Question: I am developing a scribble type app in java swing. It is in a rudimentary stage and is shown here.

I have implemented the undo feature which undoes the last drawn stroke upto. The undo feature can be done upto a maximum defined undo levels.
The undo feature works by copying the contents of the drawing canvas after each stroke in an 'Image array'.
This array acts like a 'First-In-Last-Out' Stack. When undo is clicked the stack is 'poped'
and the obtained image is drawn on screen.
Now the problem I am facing is, the current method of implementation of undo takes up too much memory. At undo levels of 20, almost 70-80 MB of memory is used up, and at levels of 30, heap overflow occurs.
Is there a better way of implementing the undo feature ? Thanks.
: I found some useful information <URL> which may be helpful.
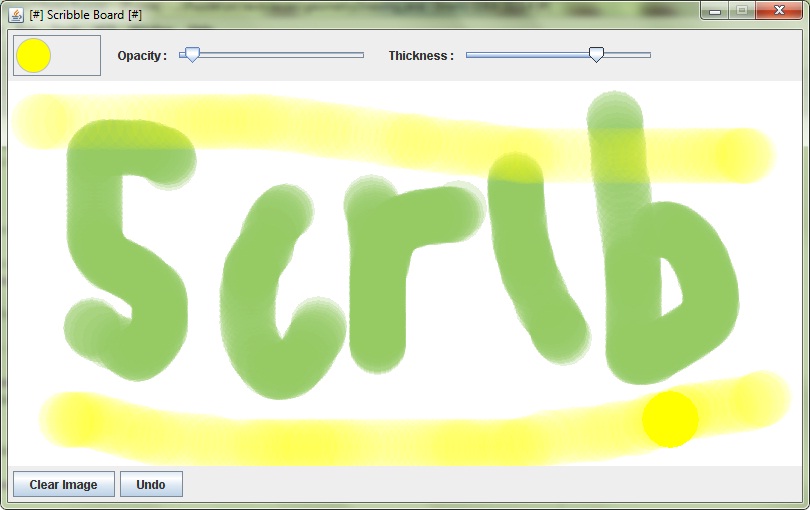
Answer: You need to represent the steps in your drawing differently. In the current approach you are using, you save the Canvas each time anew as an uncompressed picture - and that is memory-greedy.
Try to refactor your code so that only the strokes being drawn on the Canvas are saved into the stack. This will put a little bit more overhead when rendering the picture (you would need to redraw the entire canvas each time a change occurs), but Java is designed to deal with that.
Having saved only shapes, the memory requirements should decrease significantly. Use the 'Shape' class to represent the strokes on the canvas.